Question: I set up a completely LAMP, test with load phpinfo(), it could work well. But when i copy source web from XAMPP (htdocs/news) to /var/www/ . then I create a new virtual host in Apache2 configuration with name news.conf and enable this site (a2ensite news.conf), I already import database to MySQL already. However, it seems that it could not show the website (plz see my attachment).
Can anybody give me some advice for my case?
ps: I'm using Ubuntu 18.04 bionic, and php7.2, PHP
error screen which I got when ran:

my configurations as below:
Apache2 virtual host
'''
<VirtualHost *:8080>
ServerAdmin webmaster@localhost
DocumentRoot /var/www/news
ErrorLog ${APACHE_LOG_DIR}/error.log
CustomLog ${APACHE_LOG_DIR}/access.log combined
</VirtualHost>
'''
'''
/etc/apache2/apache2.conf
DefaultRuntimeDir ${APACHE_RUN_DIR}
PidFile ${APACHE_PID_FILE}
Timeout 300
KeepAlive On
MaxKeepAliveRequests 100
KeepAliveTimeout 5
User ${APACHE_RUN_USER}
Group ${APACHE_RUN_GROUP}
HostnameLookups Off
ErrorLog ${APACHE_LOG_DIR}/error.log
LogLevel warn
IncludeOptional mods-enabled/*.load
IncludeOptional mods-enabled/*.conf
Include ports.conf
<Directory />
Options FollowSymLinks
AllowOverride All
Require all denied
</Directory>
<Directory /usr/share>
AllowOverride All
Require all granted
</Directory>
<Directory /var/www/>
Options Indexes FollowSymLinks
AllowOverride All
Require all granted
</Directory>
AccessFileName .htaccess
<FilesMatch "^\.ht">
Require all denied
</FilesMatch>
LogFormat "%v:%p %h %l %u %t "%r" %>s %O "%{Referer}i" "%{User-Agent}i"" vhost_combined
LogFormat "%h %l %u %t "%r" %>s %O "%{Referer}i" "%{User-Agent}i"" combined
LogFormat "%h %l %u %t "%r" %>s %O" common
LogFormat "%{Referer}i -> %U" referer
LogFormat "%{User-agent}i" agent
IncludeOptional conf-enabled/*.conf
IncludeOptional sites-enabled/*.conf
'''
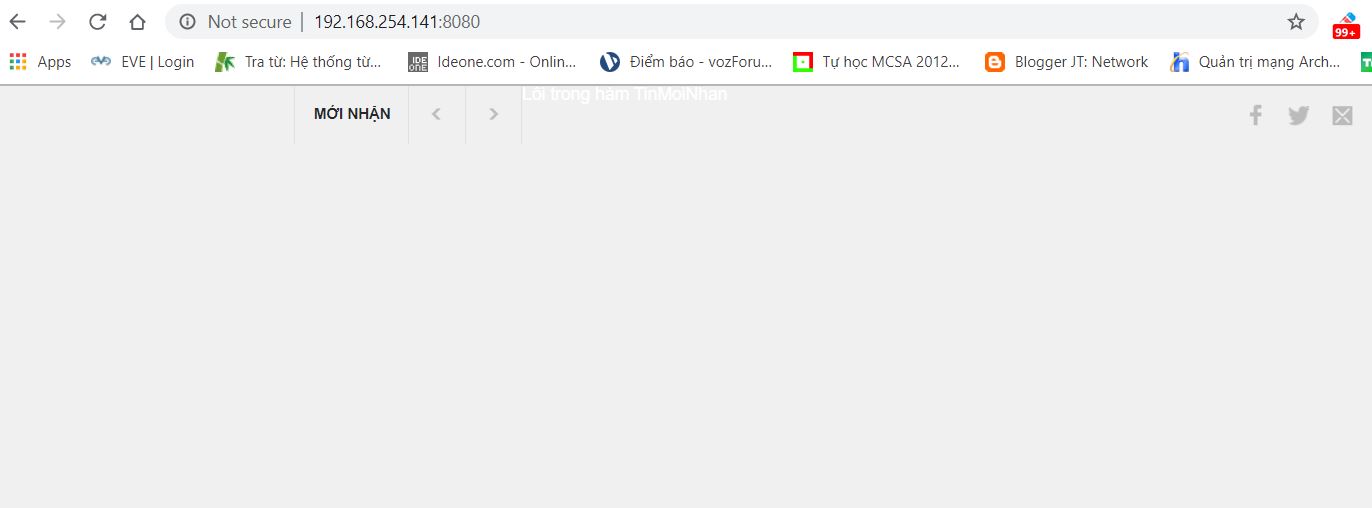
Answer: - - -